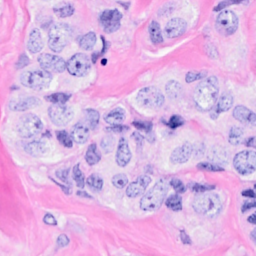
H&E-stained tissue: Breast